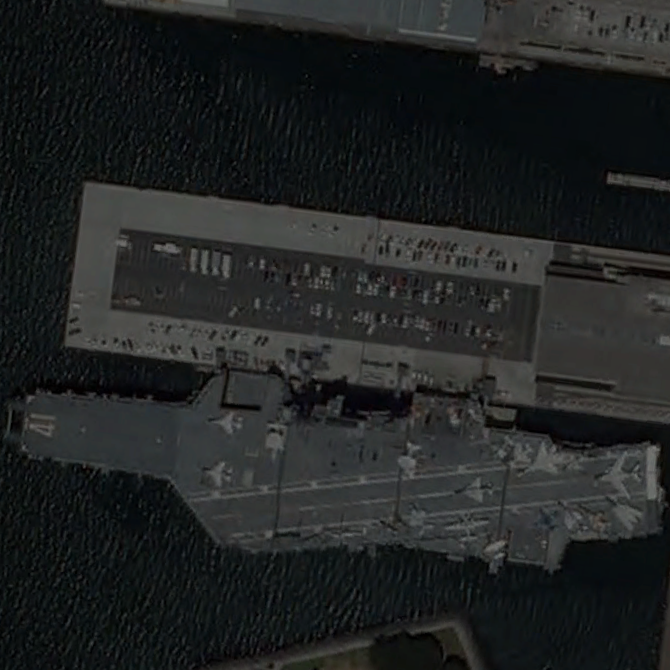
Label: aircraft_carrier